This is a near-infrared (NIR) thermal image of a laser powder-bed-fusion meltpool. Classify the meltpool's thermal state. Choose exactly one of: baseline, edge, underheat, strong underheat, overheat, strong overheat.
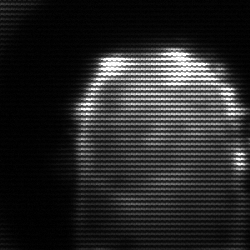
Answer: baseline